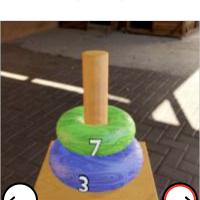
Task: sum
Answer: 10